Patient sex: M
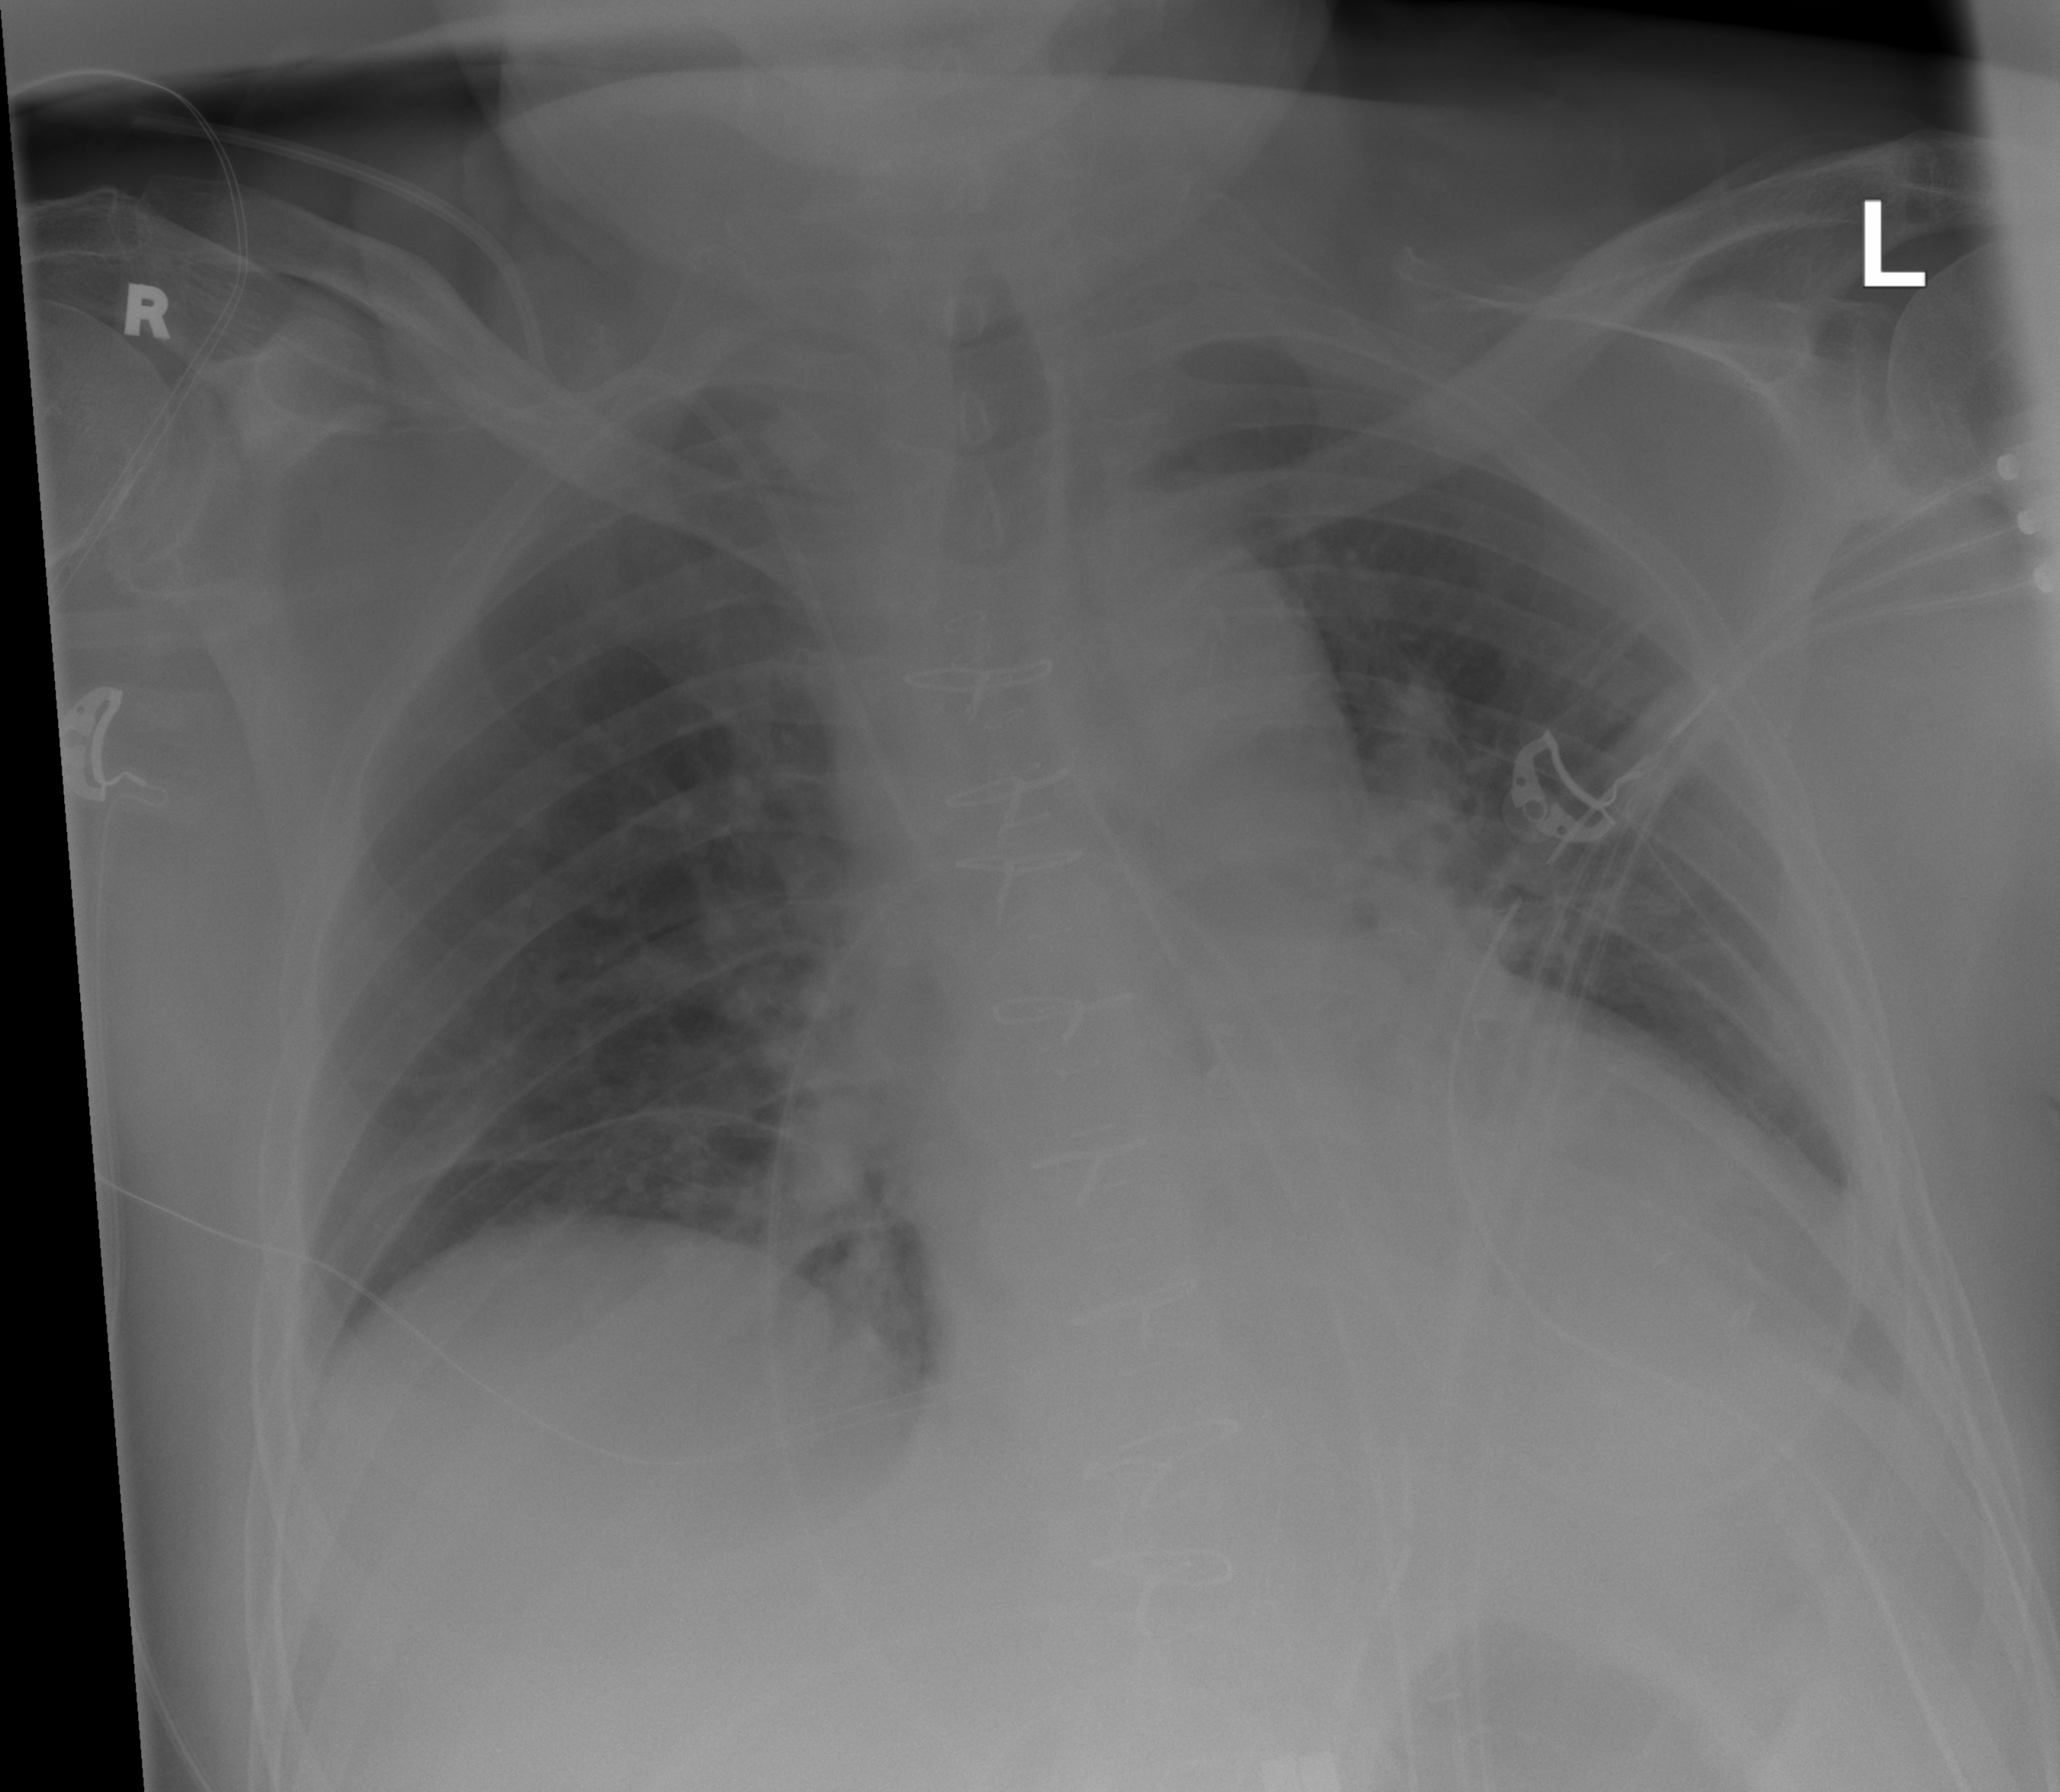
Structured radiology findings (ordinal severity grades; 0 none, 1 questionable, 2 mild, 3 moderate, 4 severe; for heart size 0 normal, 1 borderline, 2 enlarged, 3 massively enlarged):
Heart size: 2
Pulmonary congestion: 0
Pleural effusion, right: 0
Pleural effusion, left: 0
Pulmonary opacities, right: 0
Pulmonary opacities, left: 0
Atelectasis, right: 2
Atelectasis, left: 2